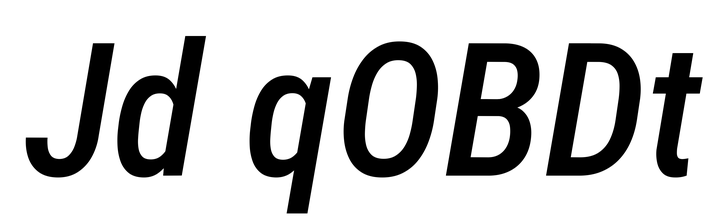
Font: Roboto-Italic_Condensed_Medium_Italic